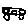
Label: car